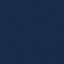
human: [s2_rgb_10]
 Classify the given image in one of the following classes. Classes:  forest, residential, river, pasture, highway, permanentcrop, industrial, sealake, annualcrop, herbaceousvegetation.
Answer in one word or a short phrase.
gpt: SeaLake